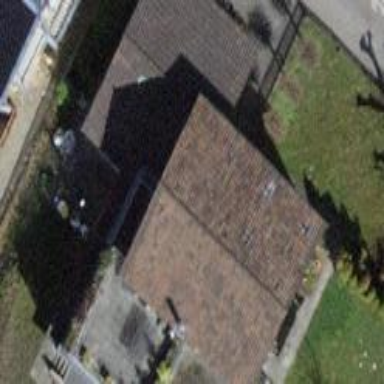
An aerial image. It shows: Building with tile roof.